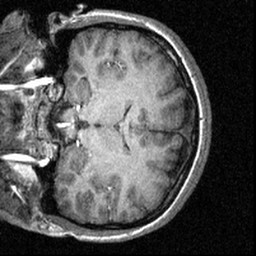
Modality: T1w
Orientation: coronal
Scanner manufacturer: siemens
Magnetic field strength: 3 T
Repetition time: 1.57 s
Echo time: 0.00304 s